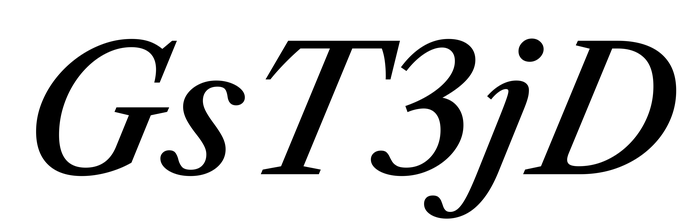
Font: LibreCaslonText-Italic_Medium_Italic